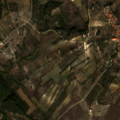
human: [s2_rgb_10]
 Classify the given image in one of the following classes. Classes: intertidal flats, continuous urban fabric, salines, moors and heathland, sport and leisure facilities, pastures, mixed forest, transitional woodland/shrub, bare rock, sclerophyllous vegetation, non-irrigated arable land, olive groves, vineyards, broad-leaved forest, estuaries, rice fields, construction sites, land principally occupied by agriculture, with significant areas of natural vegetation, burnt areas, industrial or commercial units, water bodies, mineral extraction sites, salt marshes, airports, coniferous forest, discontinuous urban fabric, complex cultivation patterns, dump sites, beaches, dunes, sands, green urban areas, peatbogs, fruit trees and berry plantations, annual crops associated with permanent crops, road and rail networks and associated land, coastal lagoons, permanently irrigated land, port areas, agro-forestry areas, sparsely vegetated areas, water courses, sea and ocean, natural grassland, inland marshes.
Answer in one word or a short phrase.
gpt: discontinuous urban fabric, olive groves, annual crops associated with permanent crops, complex cultivation patterns, land principally occupied by agriculture, with significant areas of natural vegetation